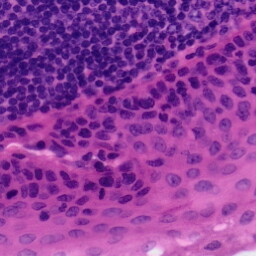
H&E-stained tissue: Tonsil